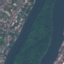
Land use / land cover: River